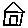
Label: house